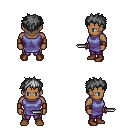
a pixel art fantasy rpg character, male body template, human, dark skin, chain tabard jacket, magenta pants, gray bedhead hairstyle, leather bracers, brown shoes, dagger, four views (front, back, left, right), 2x2 character sprite sheet, small pixel art, hard edges, no anti-aliasing